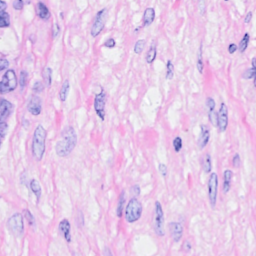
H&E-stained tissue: Breast